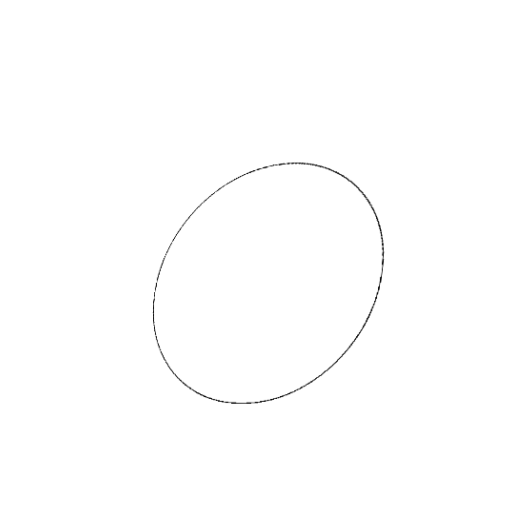
Crossing number: 0